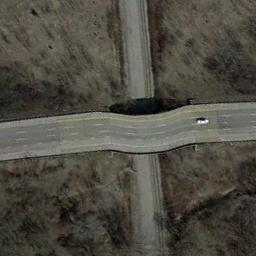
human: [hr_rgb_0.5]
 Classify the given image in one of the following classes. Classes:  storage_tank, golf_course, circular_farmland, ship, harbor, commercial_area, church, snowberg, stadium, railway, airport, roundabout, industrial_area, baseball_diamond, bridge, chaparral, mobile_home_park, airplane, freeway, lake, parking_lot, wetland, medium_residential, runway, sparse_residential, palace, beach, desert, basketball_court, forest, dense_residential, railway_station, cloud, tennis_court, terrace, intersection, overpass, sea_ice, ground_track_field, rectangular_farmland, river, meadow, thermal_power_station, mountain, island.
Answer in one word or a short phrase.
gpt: overpass